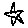
Label: star